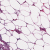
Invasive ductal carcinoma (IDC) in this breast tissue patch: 1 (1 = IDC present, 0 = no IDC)